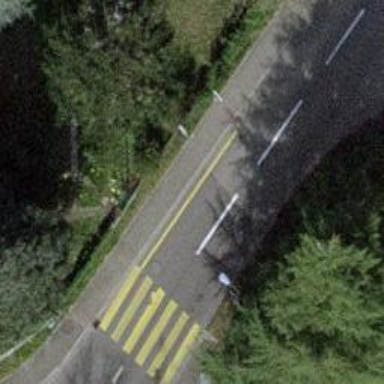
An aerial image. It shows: Asphalt sidewalk leading to public transport platform.